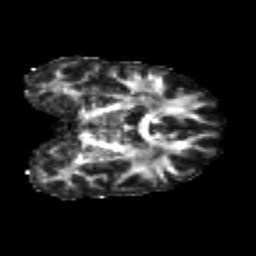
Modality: FA
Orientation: coronal
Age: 26
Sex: female
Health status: healthy
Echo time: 0.074 s